Field crop: maize
Growth stage: 1
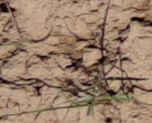
Species: lolium